Field crop: maize
Growth stage: 1
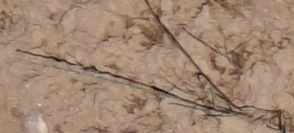
Species: lolium